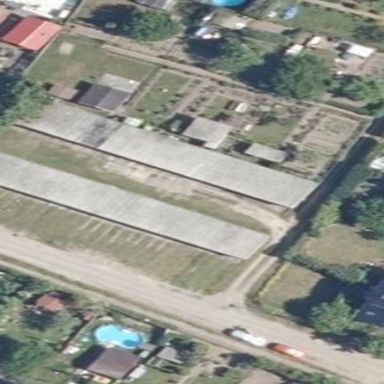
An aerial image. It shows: Group of garages.